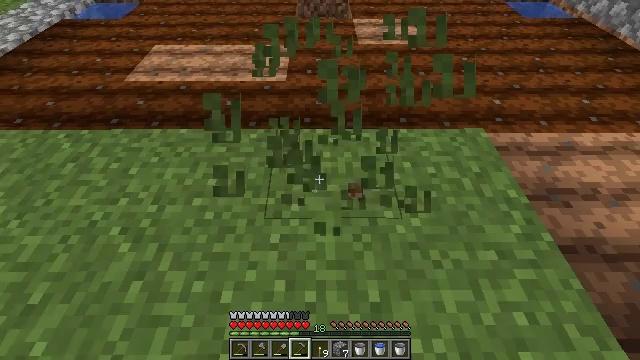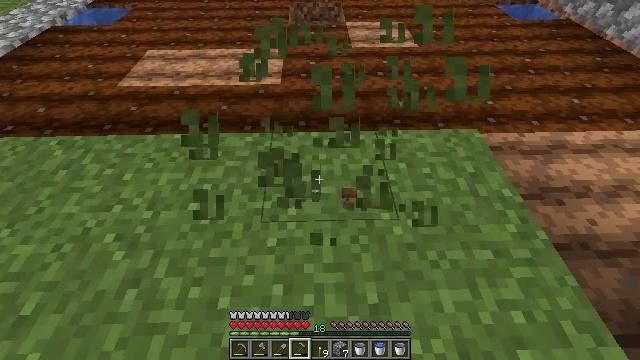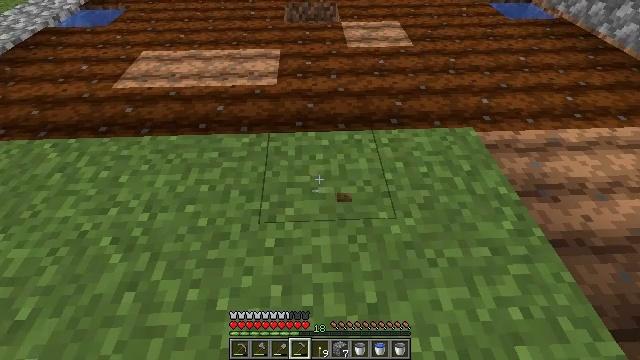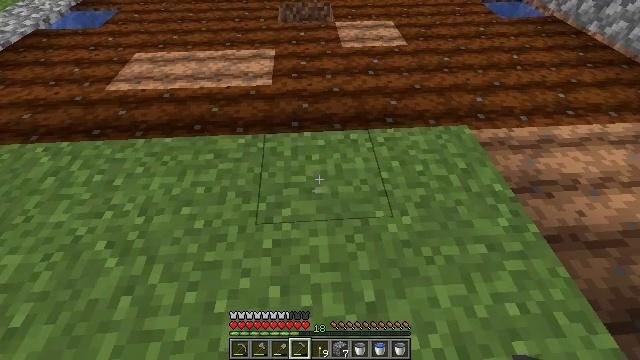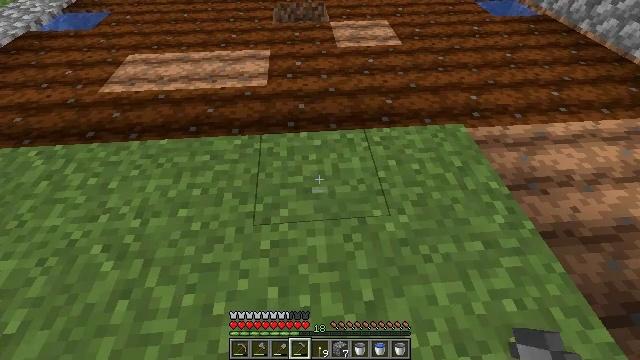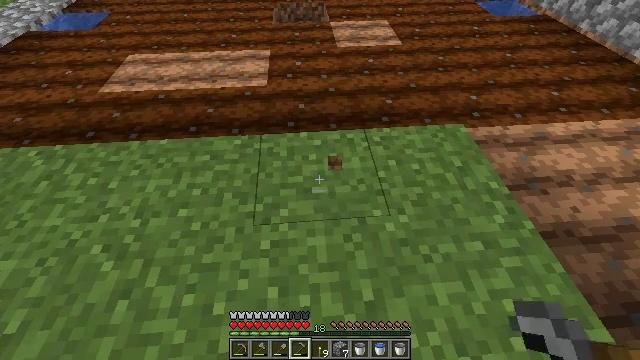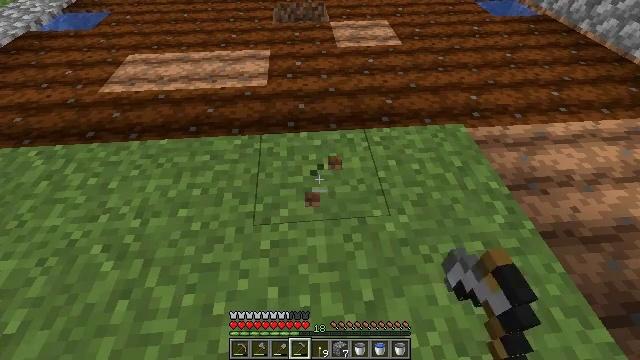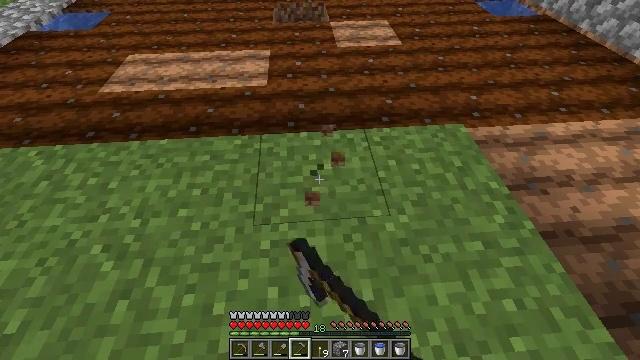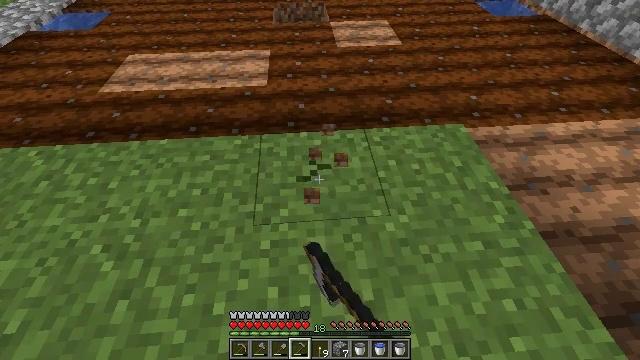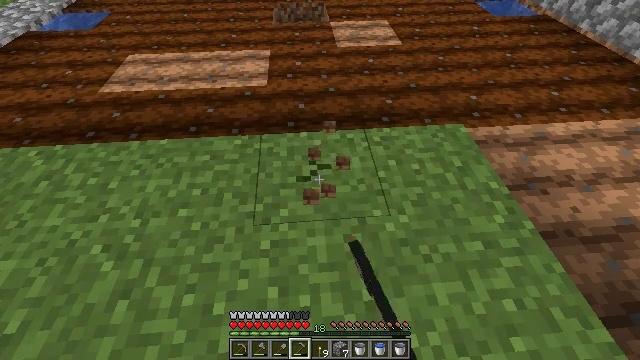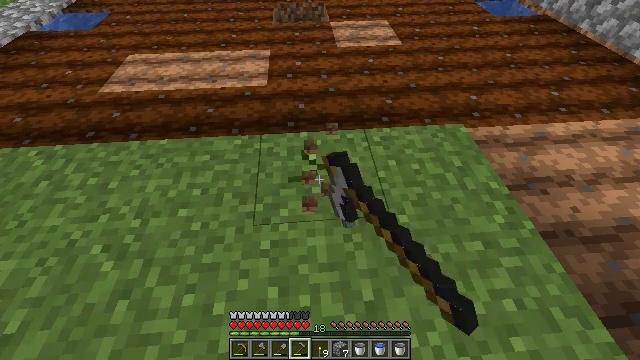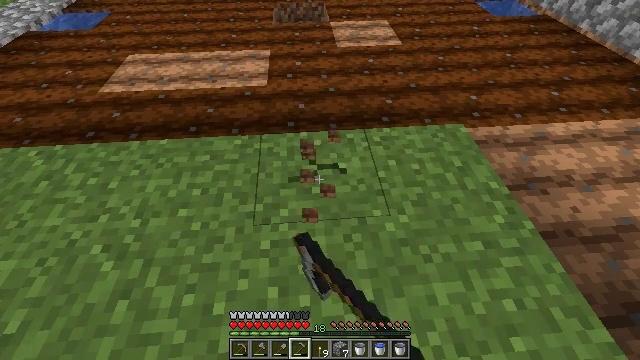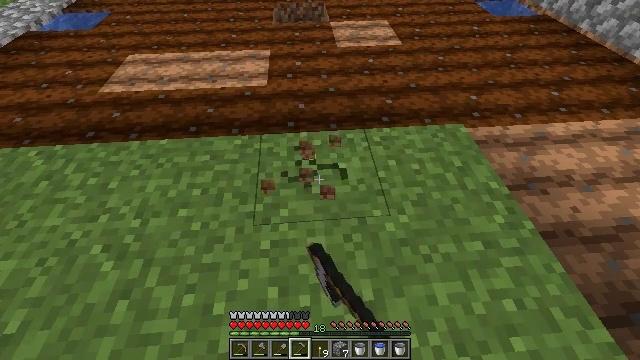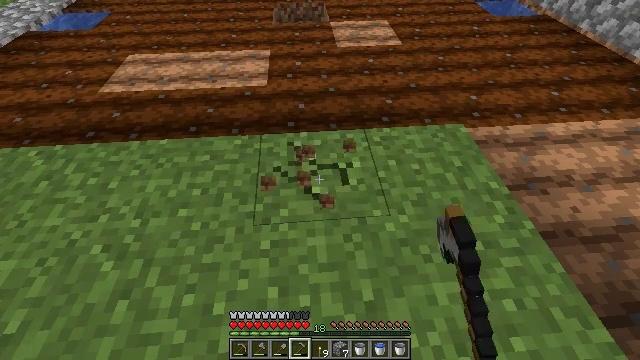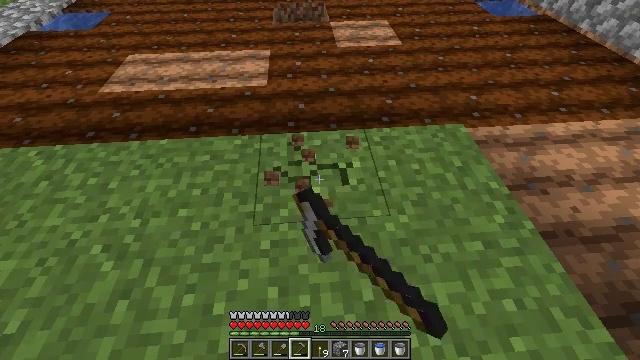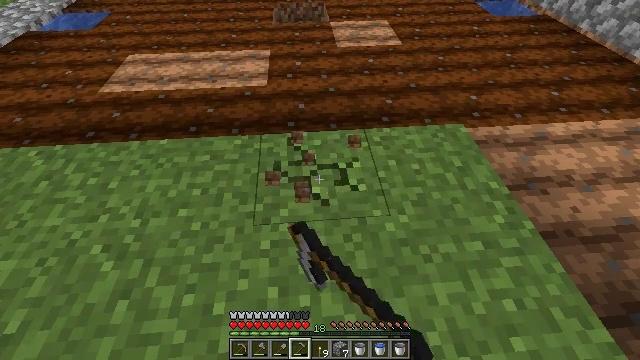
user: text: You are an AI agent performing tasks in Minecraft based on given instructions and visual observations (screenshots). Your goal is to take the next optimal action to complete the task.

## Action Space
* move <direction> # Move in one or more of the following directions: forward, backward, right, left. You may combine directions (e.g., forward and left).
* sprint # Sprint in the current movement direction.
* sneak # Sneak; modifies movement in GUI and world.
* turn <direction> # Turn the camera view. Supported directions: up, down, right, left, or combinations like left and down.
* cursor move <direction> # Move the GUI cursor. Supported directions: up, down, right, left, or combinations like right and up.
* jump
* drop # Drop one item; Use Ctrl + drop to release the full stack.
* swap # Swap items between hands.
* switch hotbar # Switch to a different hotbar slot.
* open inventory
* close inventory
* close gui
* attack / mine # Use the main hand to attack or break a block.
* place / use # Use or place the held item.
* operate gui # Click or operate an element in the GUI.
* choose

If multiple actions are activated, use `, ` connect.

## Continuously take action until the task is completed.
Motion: motion action
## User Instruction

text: Gather grass block for landscaping.
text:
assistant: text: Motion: turn right
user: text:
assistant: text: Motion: no_op
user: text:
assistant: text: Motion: turn right
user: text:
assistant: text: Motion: turn right
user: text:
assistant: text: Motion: attack / mine
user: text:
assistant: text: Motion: attack / mine
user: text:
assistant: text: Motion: attack / mine
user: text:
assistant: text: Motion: attack / mine
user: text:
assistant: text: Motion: attack / mine
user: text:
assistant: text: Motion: attack / mine
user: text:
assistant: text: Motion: attack / mine
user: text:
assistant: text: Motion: attack / mine
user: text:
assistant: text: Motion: attack / mine
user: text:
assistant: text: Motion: attack / mine
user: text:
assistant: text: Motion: attack / mine
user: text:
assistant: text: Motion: attack / mine
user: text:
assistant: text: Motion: attack / mine
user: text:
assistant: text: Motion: attack / mine
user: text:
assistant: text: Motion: attack / mine
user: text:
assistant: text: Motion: attack / mine
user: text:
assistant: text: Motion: attack / mine
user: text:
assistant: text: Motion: attack / mine
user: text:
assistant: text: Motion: attack / mine
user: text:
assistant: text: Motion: attack / mine
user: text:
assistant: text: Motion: attack / mine
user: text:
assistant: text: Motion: attack / mine
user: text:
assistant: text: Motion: attack / mine